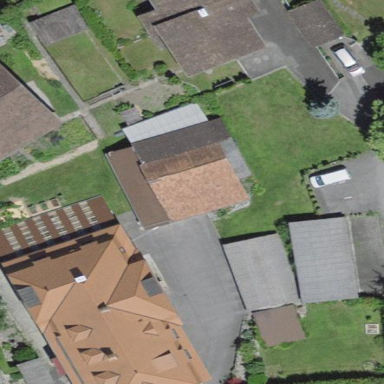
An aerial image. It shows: Shed.